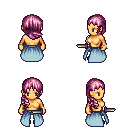
a pixel art fantasy rpg character, female body template, human, tanned skin, overskirt, teal pants, pink right-swept hairstyle, bracelets, ghillies, dagger, four views (front, back, left, right), 2x2 character sprite sheet, small pixel art, hard edges, no anti-aliasing